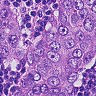
Metastatic tissue present: yes